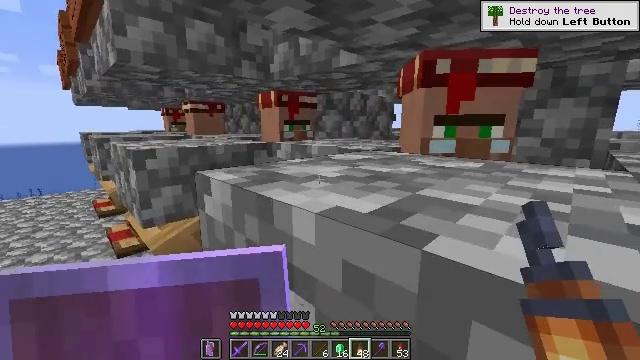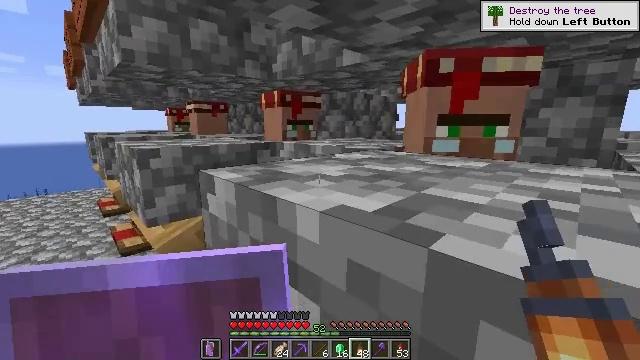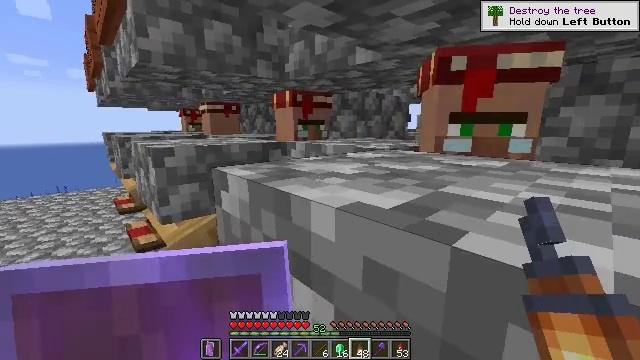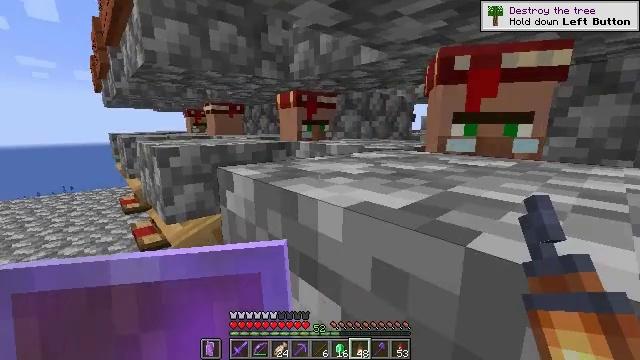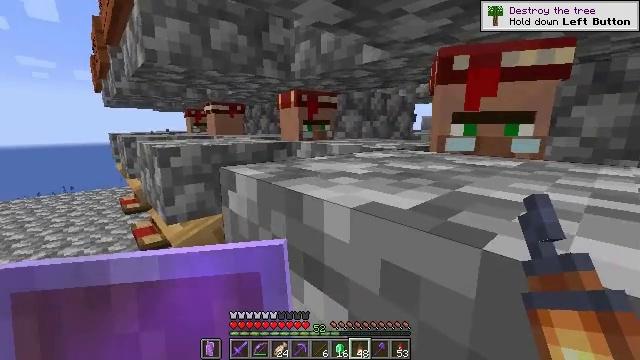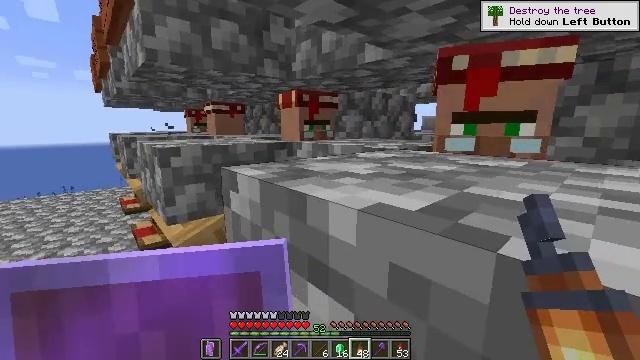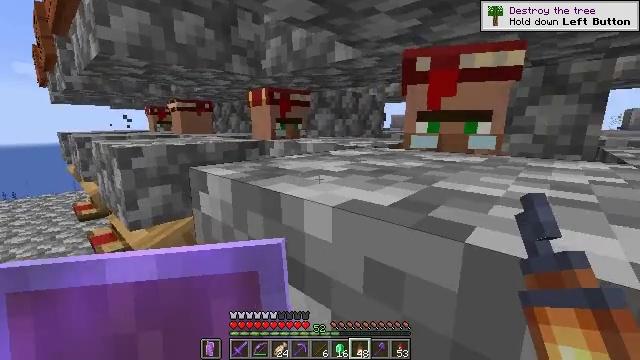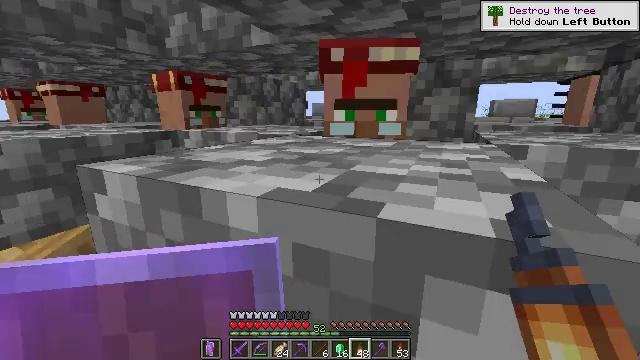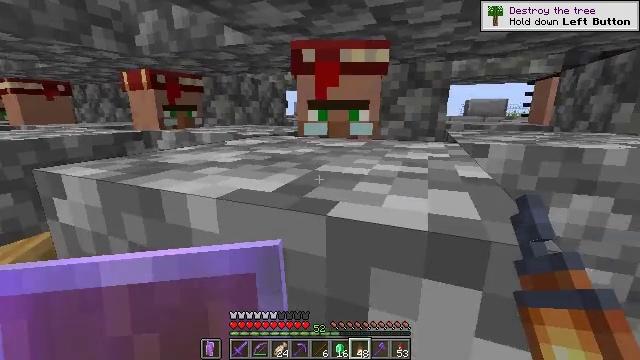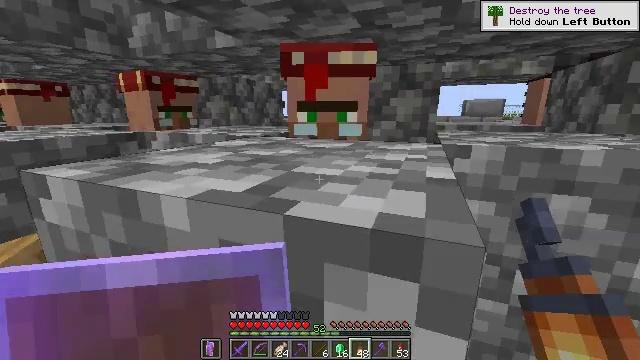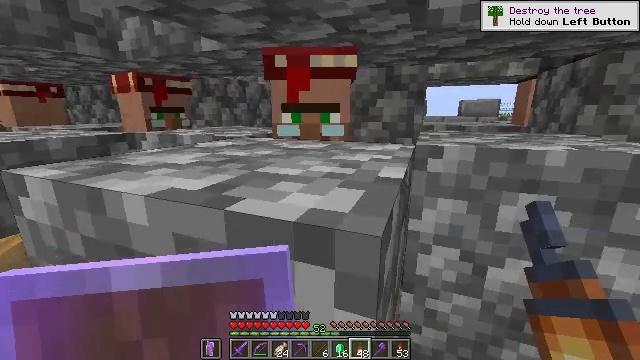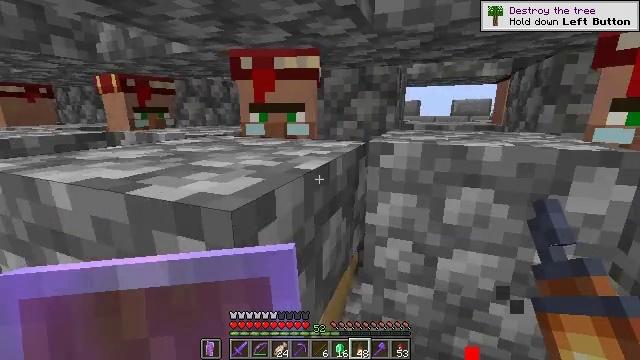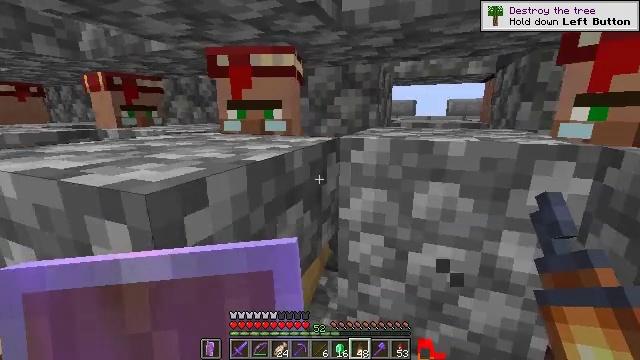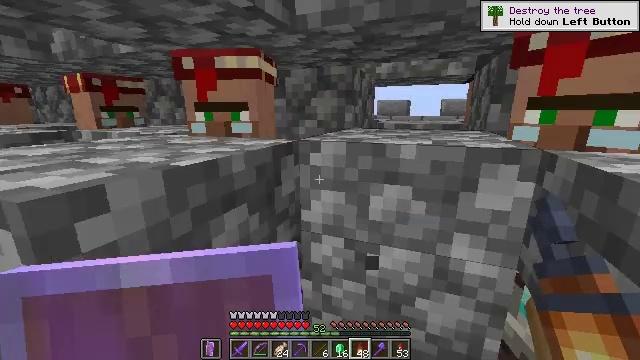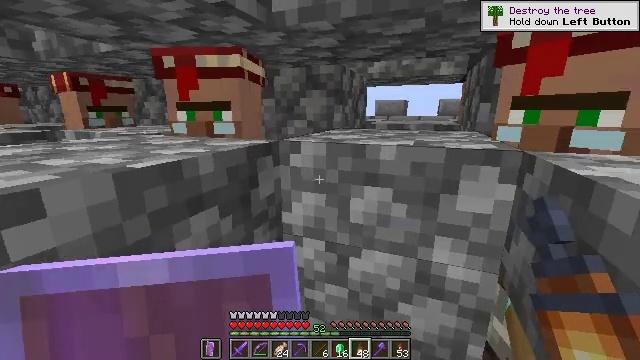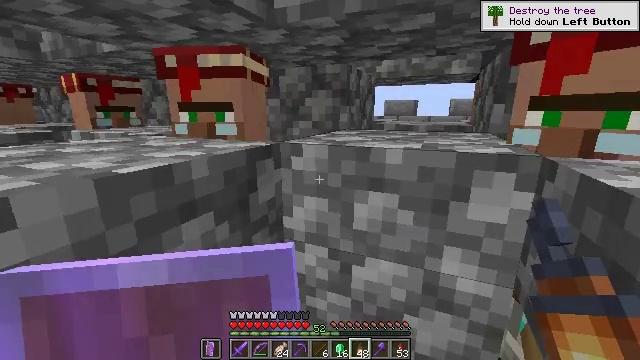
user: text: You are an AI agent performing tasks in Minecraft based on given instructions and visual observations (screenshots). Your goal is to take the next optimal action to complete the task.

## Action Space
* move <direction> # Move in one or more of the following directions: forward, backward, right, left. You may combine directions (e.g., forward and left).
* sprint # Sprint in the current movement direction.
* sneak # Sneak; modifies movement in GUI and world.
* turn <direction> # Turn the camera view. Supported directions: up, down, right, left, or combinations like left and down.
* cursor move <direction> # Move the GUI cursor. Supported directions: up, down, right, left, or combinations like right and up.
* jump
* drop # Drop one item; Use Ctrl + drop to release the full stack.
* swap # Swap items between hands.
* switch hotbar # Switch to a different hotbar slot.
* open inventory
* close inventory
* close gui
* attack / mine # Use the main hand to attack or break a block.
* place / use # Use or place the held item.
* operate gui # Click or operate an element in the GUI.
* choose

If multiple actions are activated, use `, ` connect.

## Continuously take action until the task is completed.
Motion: motion action
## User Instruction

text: Open the crafting table and craft a lantern.
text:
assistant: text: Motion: move forward and move right
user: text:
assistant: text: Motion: move forward and move right, turn left
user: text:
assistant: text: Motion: move forward and move right
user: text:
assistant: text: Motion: move forward and move right
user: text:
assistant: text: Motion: move forward and move right
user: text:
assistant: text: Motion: move forward and move right, turn right
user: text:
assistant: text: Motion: move forward and move right, turn right and down
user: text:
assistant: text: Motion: move forward and move right, turn right
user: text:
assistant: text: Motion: move right
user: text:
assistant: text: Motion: move right
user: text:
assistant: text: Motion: move right
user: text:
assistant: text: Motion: move right
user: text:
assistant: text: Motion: move right
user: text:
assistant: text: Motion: move right
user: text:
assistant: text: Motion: move right, turn left
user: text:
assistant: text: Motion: move forward and move right, turn left
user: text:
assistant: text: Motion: move forward and move right, turn left and up
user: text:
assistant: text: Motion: move forward, turn left and up
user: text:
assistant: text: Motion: move forward, turn left
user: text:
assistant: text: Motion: move forward
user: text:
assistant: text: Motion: move forward
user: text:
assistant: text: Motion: move forward
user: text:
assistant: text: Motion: move forward, turn left and up
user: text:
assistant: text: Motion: move forward, turn left and up
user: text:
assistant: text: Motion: no_op
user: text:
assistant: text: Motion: no_op
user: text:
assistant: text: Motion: no_op
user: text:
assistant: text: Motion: no_op
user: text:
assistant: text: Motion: turn right
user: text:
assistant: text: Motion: turn right